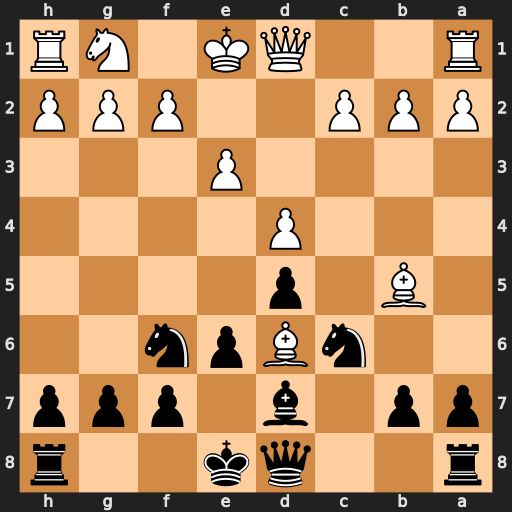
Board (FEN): r2qk2r/pp1b1ppp/2nBpn2/1B1p4/3P4/4P3/PPP2PPP/R2QK1NR
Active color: b
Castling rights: KQkq
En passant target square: -
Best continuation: Qa5+ c3 Qxb5